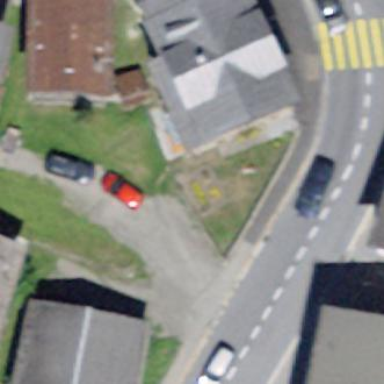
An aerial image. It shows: Simple house.